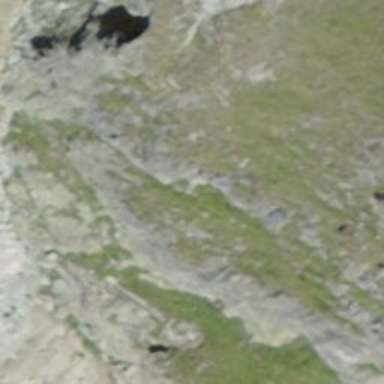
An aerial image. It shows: Natural cliff.